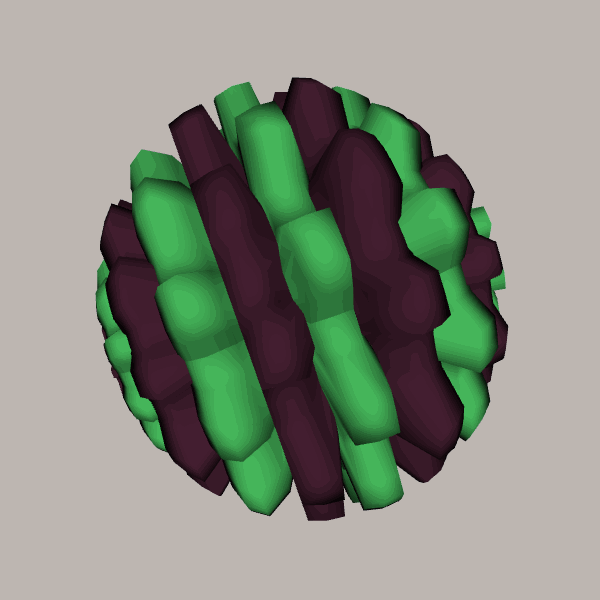
Background: light